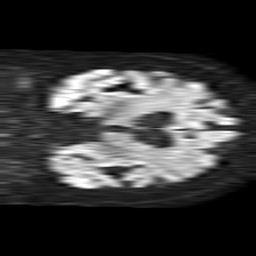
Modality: TRACE
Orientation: coronal
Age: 81
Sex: female
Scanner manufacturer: philips
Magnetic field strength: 1.5 T
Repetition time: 4.6 s
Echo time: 0.08631 s